Interaction volume radius: 5 \u00c5
Interaction volume height: 15 \u00c5
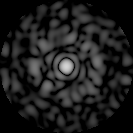
Disorder parameter: 0.8932